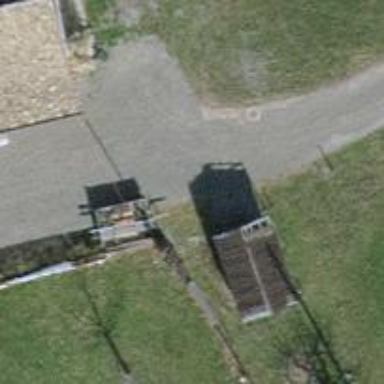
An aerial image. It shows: Fence.